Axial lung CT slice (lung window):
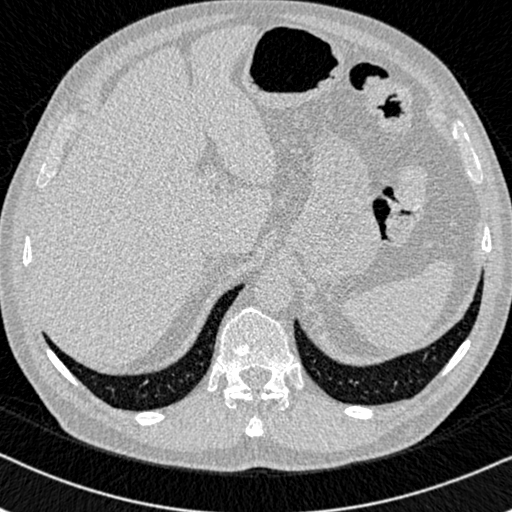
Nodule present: no